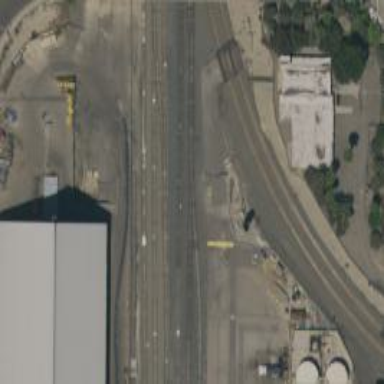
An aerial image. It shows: View of railway yard.